Question: I'm trying to use jenkins to create automated regression tests for a web app. Jenkins basically fetches my maven project from git and reads the pom.xml. Then the test suite is started. The problem is that my tests are using selenium web driver in combination with gekodriver in order to launch firefox and navigate on the website. But everytime I launch the tests I get those errors:
Console logs

I'm running Jenkins as a service (it's how it was launched after installation) and my tests work fine when ran through eclipse or java. So I think the problem comes from how the jenkins handles selenium webdriver.
As you can probably see, I'm on a Windows 7 professional license. Firefox and gekowebdriver are updated to the last versions.
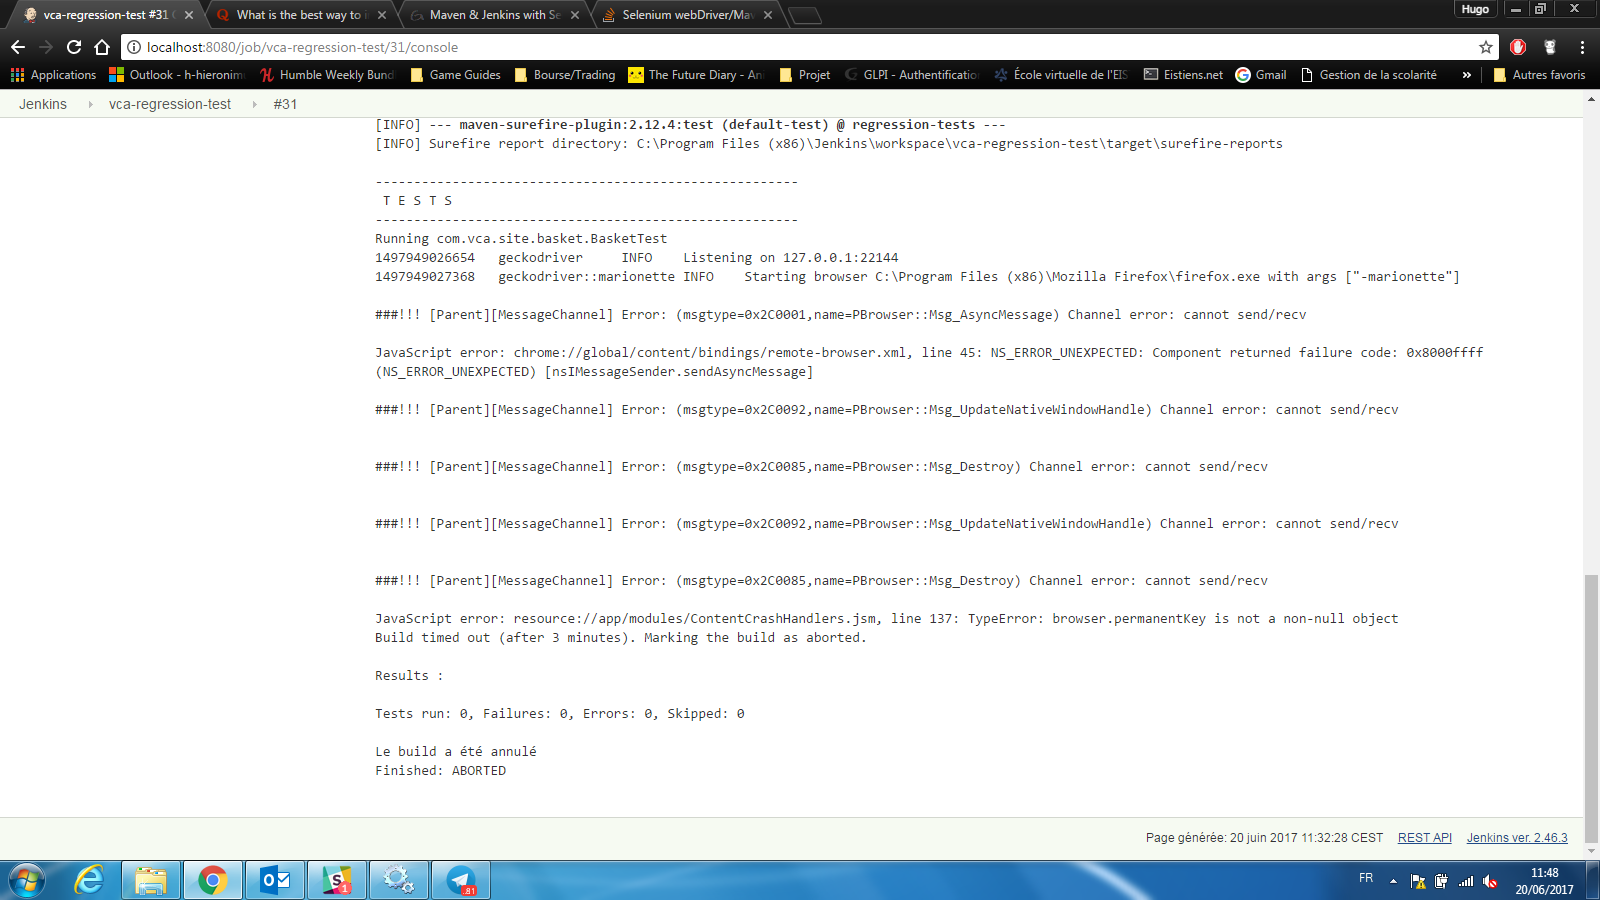
Answer: Fixed:
Jenkins being ran as a service was the problem. In order for selenium to properly display firefox, it needed to access the desktop. Fixed the issue by simply allowing Jenkins service to use the desktop. It makes for a poor fix but it works fine.